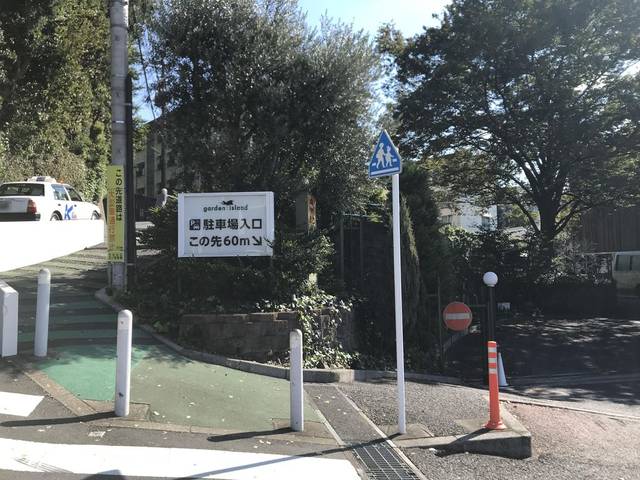
Region: Japan
Coordinates: 35.618, 139.629